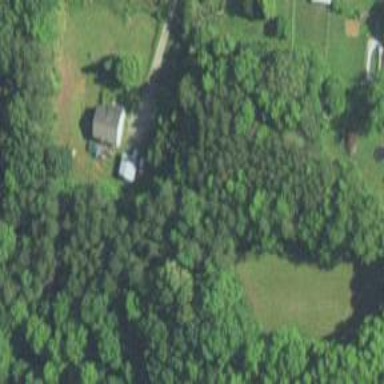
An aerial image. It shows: Driveway.